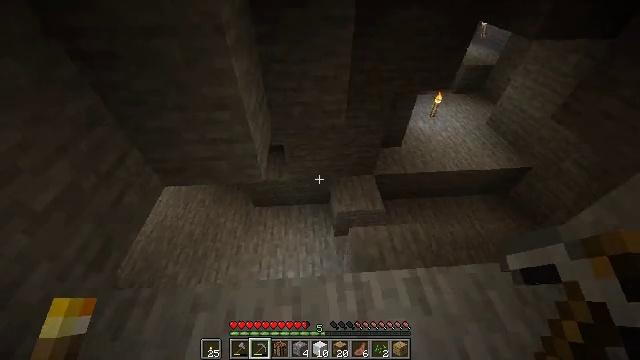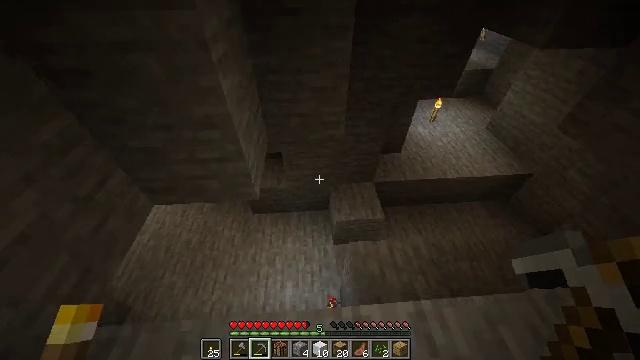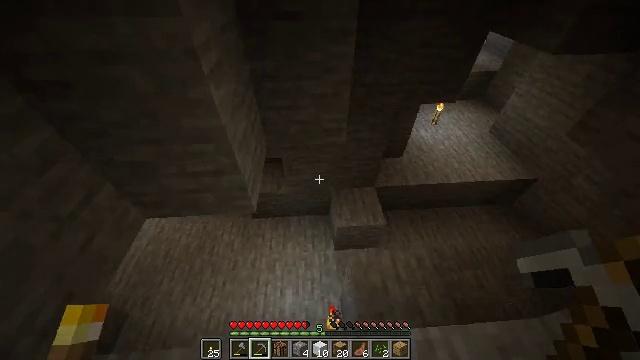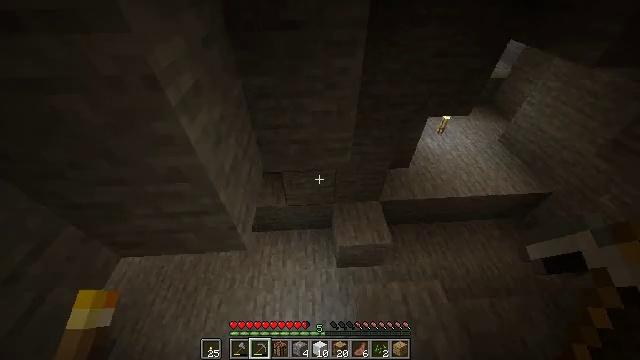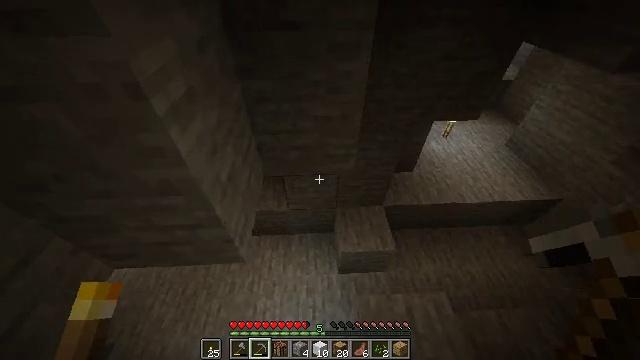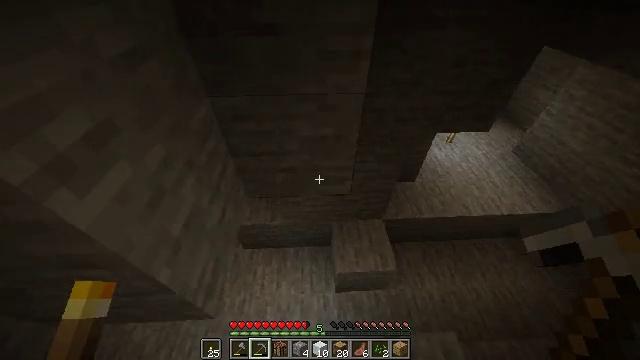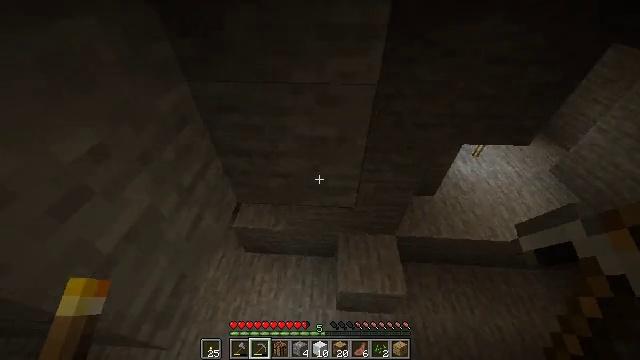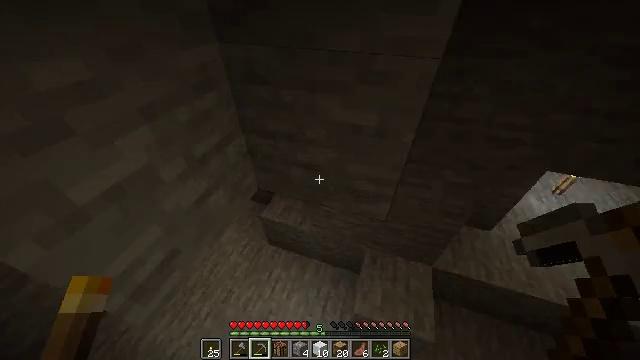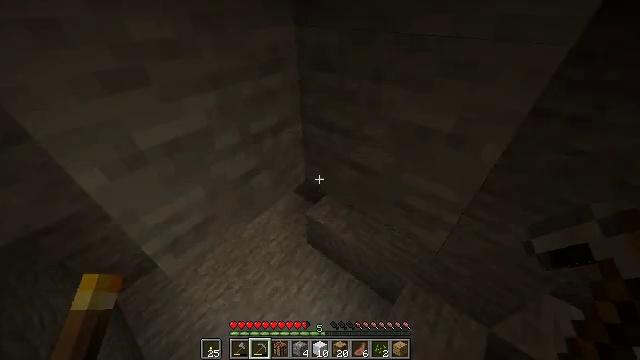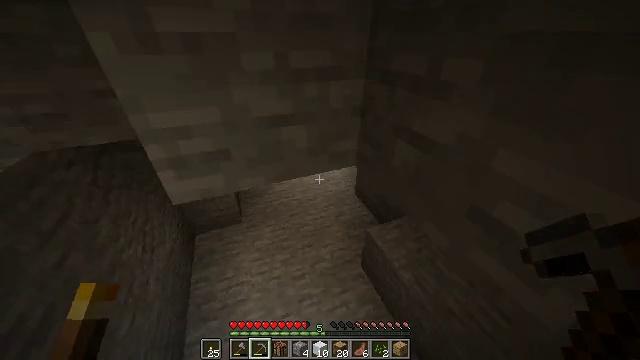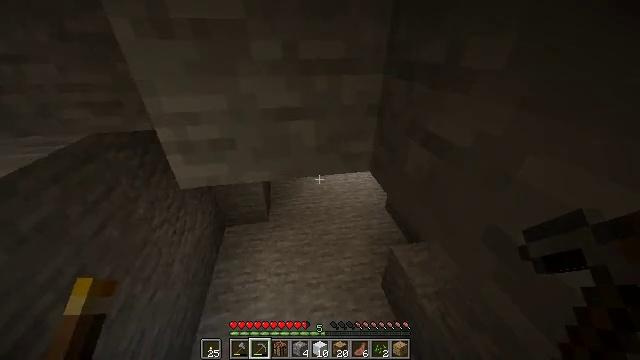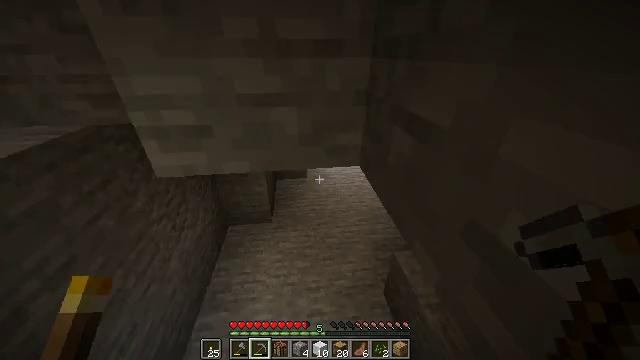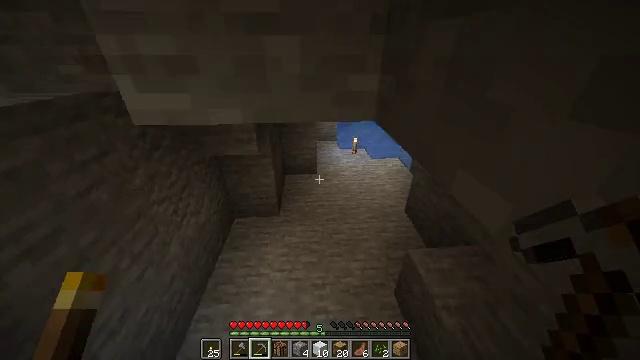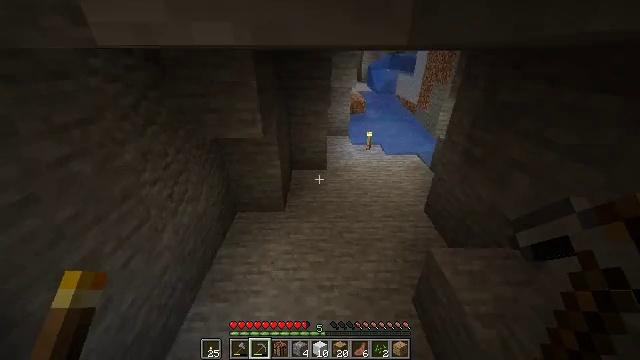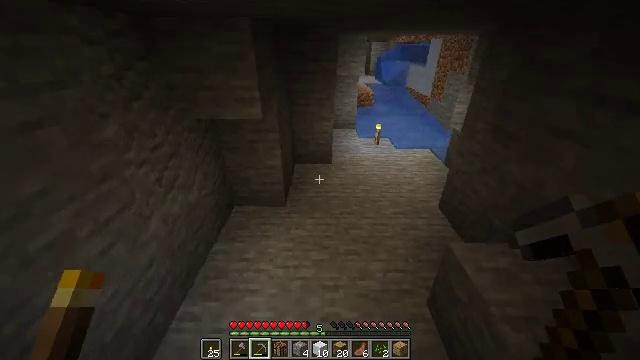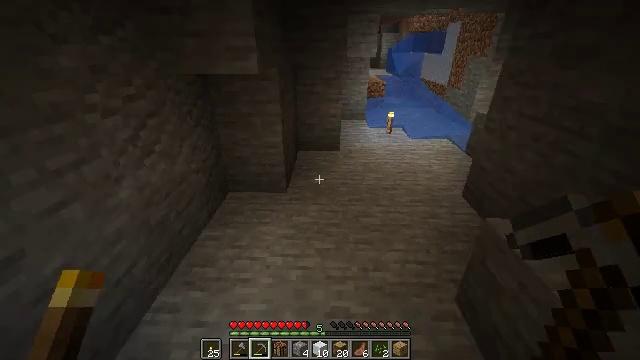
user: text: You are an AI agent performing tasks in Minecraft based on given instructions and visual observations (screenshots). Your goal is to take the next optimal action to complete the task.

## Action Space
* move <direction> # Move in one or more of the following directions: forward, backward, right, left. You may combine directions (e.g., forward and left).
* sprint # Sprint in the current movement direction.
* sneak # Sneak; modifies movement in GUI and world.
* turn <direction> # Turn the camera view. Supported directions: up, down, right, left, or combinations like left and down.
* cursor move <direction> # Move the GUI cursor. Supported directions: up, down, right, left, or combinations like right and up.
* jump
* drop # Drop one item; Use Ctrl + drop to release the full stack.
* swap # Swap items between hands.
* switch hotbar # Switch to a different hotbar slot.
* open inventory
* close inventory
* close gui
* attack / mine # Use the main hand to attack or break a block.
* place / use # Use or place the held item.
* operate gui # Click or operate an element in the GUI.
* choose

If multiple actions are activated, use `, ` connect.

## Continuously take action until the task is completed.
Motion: motion action
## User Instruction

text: Harvest some fern.
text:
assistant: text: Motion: move forward, sprint
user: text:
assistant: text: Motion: move forward, sprint
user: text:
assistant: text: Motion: move forward, sprint
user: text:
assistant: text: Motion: move forward, sprint
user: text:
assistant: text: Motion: move forward and move right, sprint
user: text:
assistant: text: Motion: move forward and move right, sprint, turn left and up
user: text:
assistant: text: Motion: move forward and move right, sprint, turn left and up
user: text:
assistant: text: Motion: move forward and move right, sprint, turn left and up
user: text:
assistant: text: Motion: move forward and move right, sprint, turn left and up
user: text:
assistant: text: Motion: move forward and move right, sprint, turn left and up
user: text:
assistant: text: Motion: move forward, sprint, turn left and up
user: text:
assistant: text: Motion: move forward, sprint, turn left
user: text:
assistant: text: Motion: move forward, sprint, turn left
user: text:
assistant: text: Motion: move forward, sprint, turn left
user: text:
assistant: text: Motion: move forward, sprint, turn left and up
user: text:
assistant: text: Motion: move forward, sprint
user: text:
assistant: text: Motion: move forward, sprint
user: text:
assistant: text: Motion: move forward, sprint
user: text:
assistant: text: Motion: move forward, sprint, turn right and up
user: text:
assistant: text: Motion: move forward, sprint, turn right and up
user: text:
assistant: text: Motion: move forward, sprint
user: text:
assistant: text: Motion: move forward, sprint
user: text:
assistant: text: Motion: move forward, sprint, turn right and up
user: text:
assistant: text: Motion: move forward, sprint, turn right and up
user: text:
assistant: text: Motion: move forward, sprint, turn right and up
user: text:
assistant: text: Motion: move forward, sprint, turn up
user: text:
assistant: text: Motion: move forward, sprint
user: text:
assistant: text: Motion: move forward, sprint
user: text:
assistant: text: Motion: move forward, sprint, turn right
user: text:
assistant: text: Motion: move forward and move right, sprint